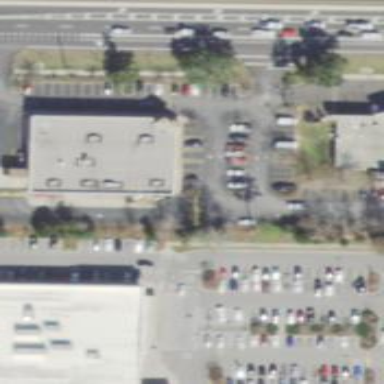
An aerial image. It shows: Parking space.